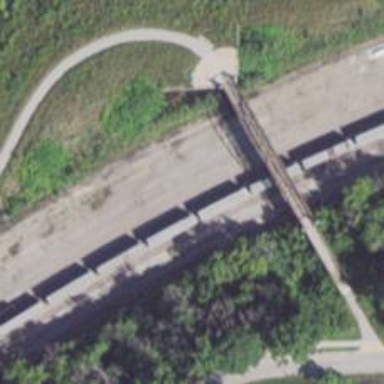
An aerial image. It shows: Abandoned railway yard is depicted.